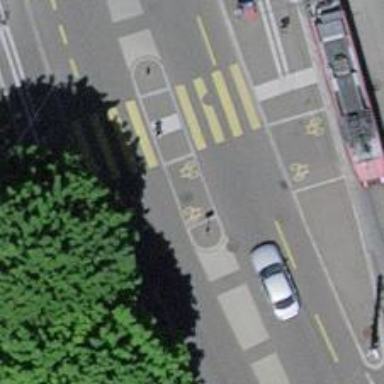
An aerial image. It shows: Uncontrolled road crossing with pedestrian island.